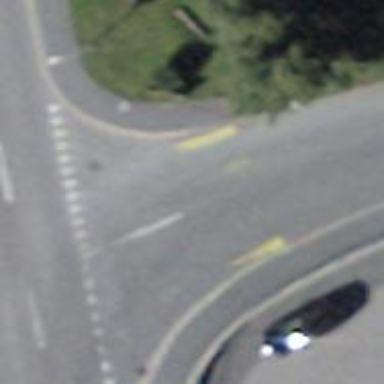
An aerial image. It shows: Uncontrolled zebra crossing on the road.